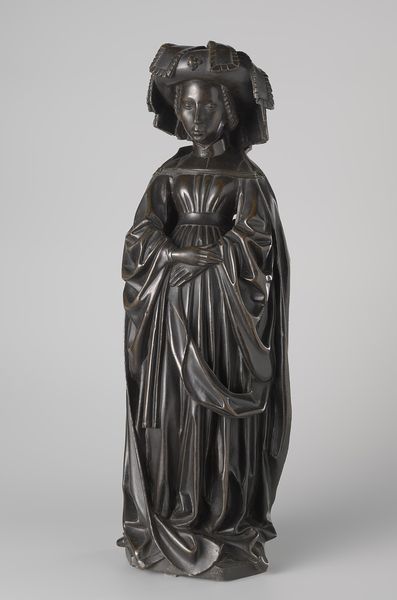
Titel: Pleurant met een bourrelet met gekanteelde lappen op haar hoofd, afkomstig van het praalgraf van Isabella van Bourbon
Künstler: Renier van Thienen
Standort: Amsterdam
Institution: Rijksmuseum
Schlagwörter: femme, bronze, toge, sculpture, monochrome, marbre, religieuse, plein pied, statuette